Question: ok to clarify. i understand that the map data is basically some images grouped in bounding boxes and drawn on a 2d canvas. is it possible to rotate the whole view so that it looks like on the image i posted from google earth, to get a kind of fly-over look? i know that there is a class in adroid used for 3d rotations on images(the camera class <URL>
There was a nice tutorial not long ago from sony-erricson with their 3d listview describing its functionality, but i don't think i can achieve what i need with it. is there a way that a view can be rendered maybe on a GL surface?
i realize that this isn't that simple to do but any suggestions or ideas on the matter can be helpful.
so where do i start?
tnx.

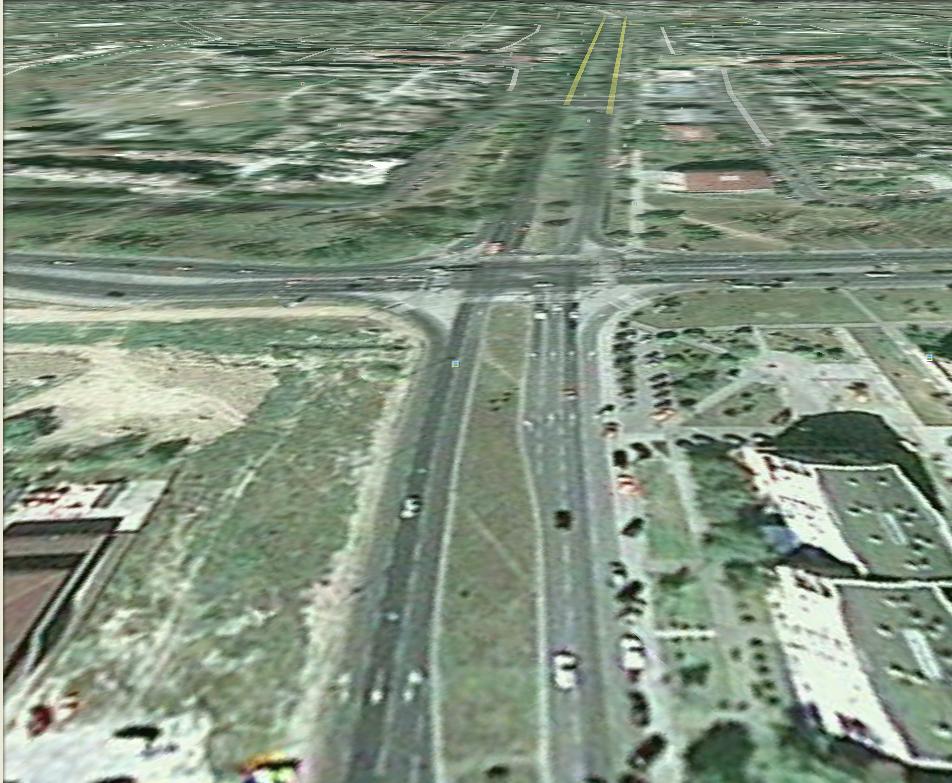
Answer: Very straightforward with OpenGL. Use triangles laid out in a huge grid and texture map accordingly, setup a camera and you are done. You even get elevations etc right with heightmapped terrain.